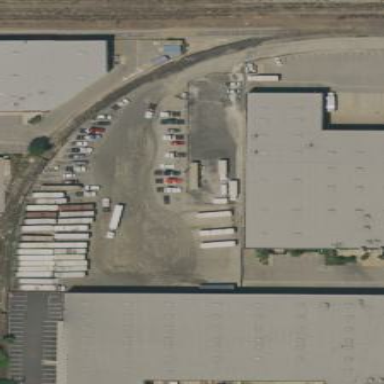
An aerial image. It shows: Warehouse building.